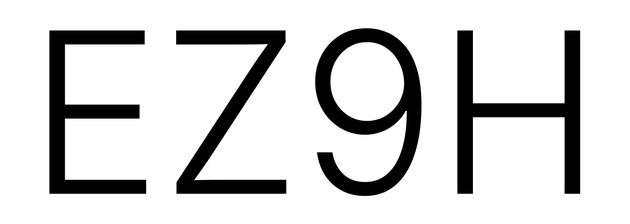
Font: Inter_Light